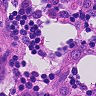
Metastatic tissue present: no